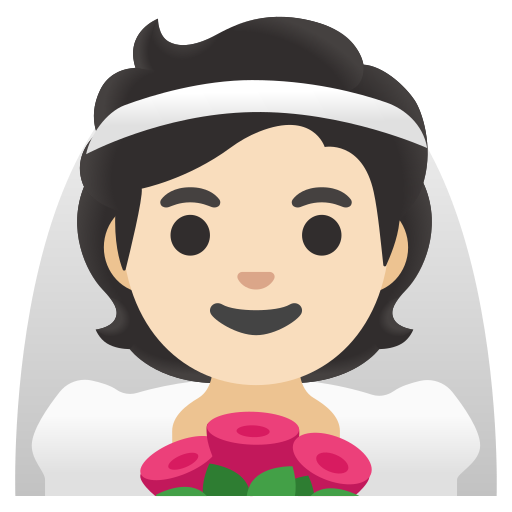
Emoji: 👰🏻